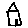
Label: house